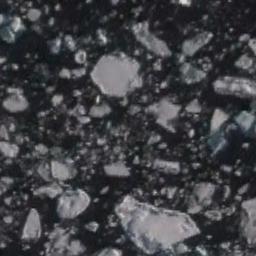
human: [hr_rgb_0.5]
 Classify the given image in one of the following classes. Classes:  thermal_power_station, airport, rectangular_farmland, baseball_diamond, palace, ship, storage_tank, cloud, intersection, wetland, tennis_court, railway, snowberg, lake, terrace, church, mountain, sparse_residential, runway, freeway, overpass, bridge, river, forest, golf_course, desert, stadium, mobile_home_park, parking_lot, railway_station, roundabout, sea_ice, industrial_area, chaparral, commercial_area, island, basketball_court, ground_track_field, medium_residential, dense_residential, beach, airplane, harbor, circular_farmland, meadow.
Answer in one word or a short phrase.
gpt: sea_ice